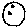
Label: moon